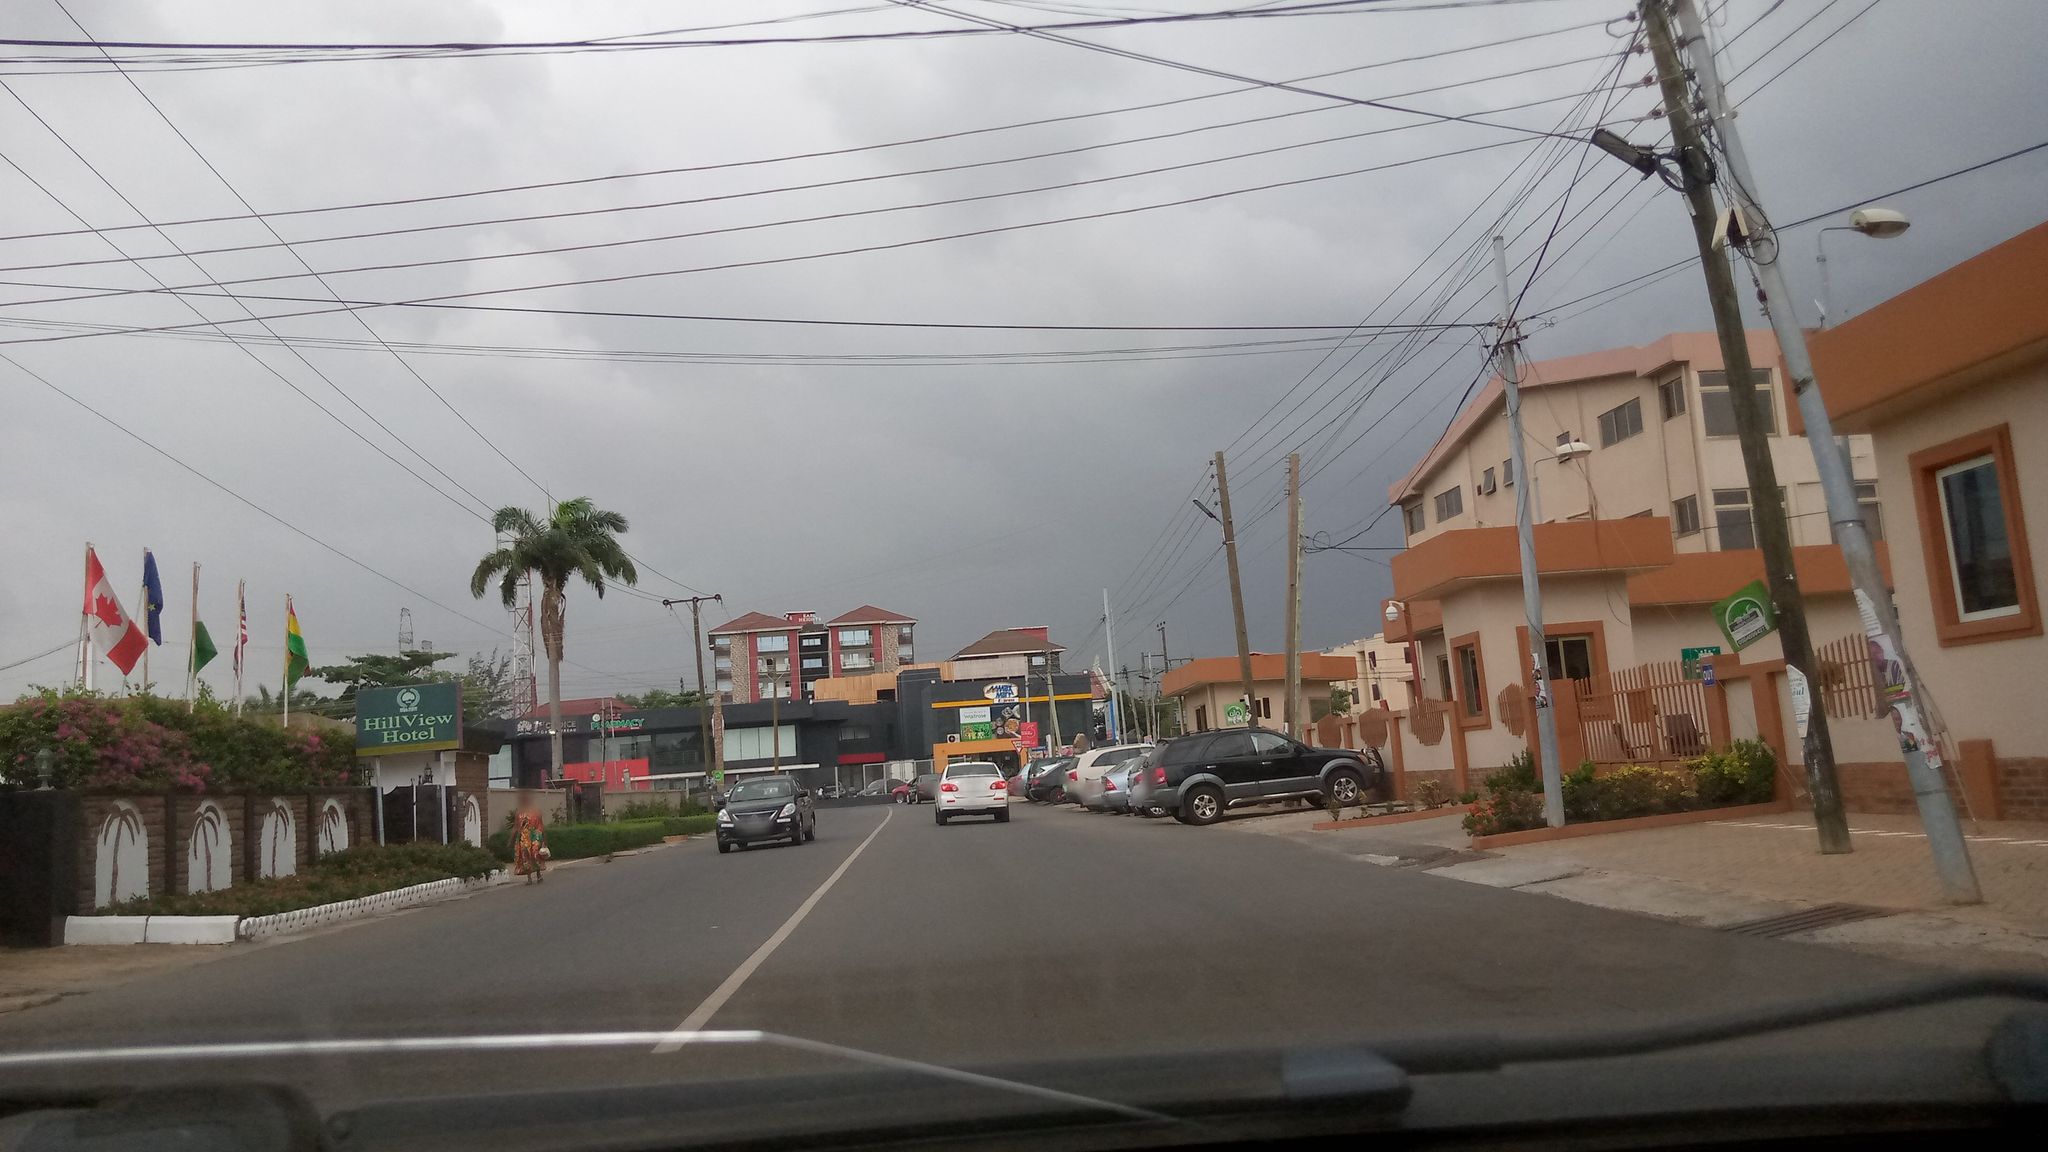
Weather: cloudy
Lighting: day
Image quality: good
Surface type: driving surface
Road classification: residential
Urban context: urban centre
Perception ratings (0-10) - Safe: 5.53, Lively: 6.91, Beautiful: 7.92, Boring: 1.12, Depressing: 5.96, Wealthy: 0.88